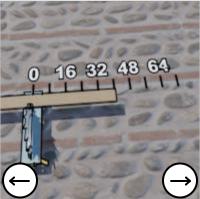
Task: length
Answer: 40
First scale value: 16.0